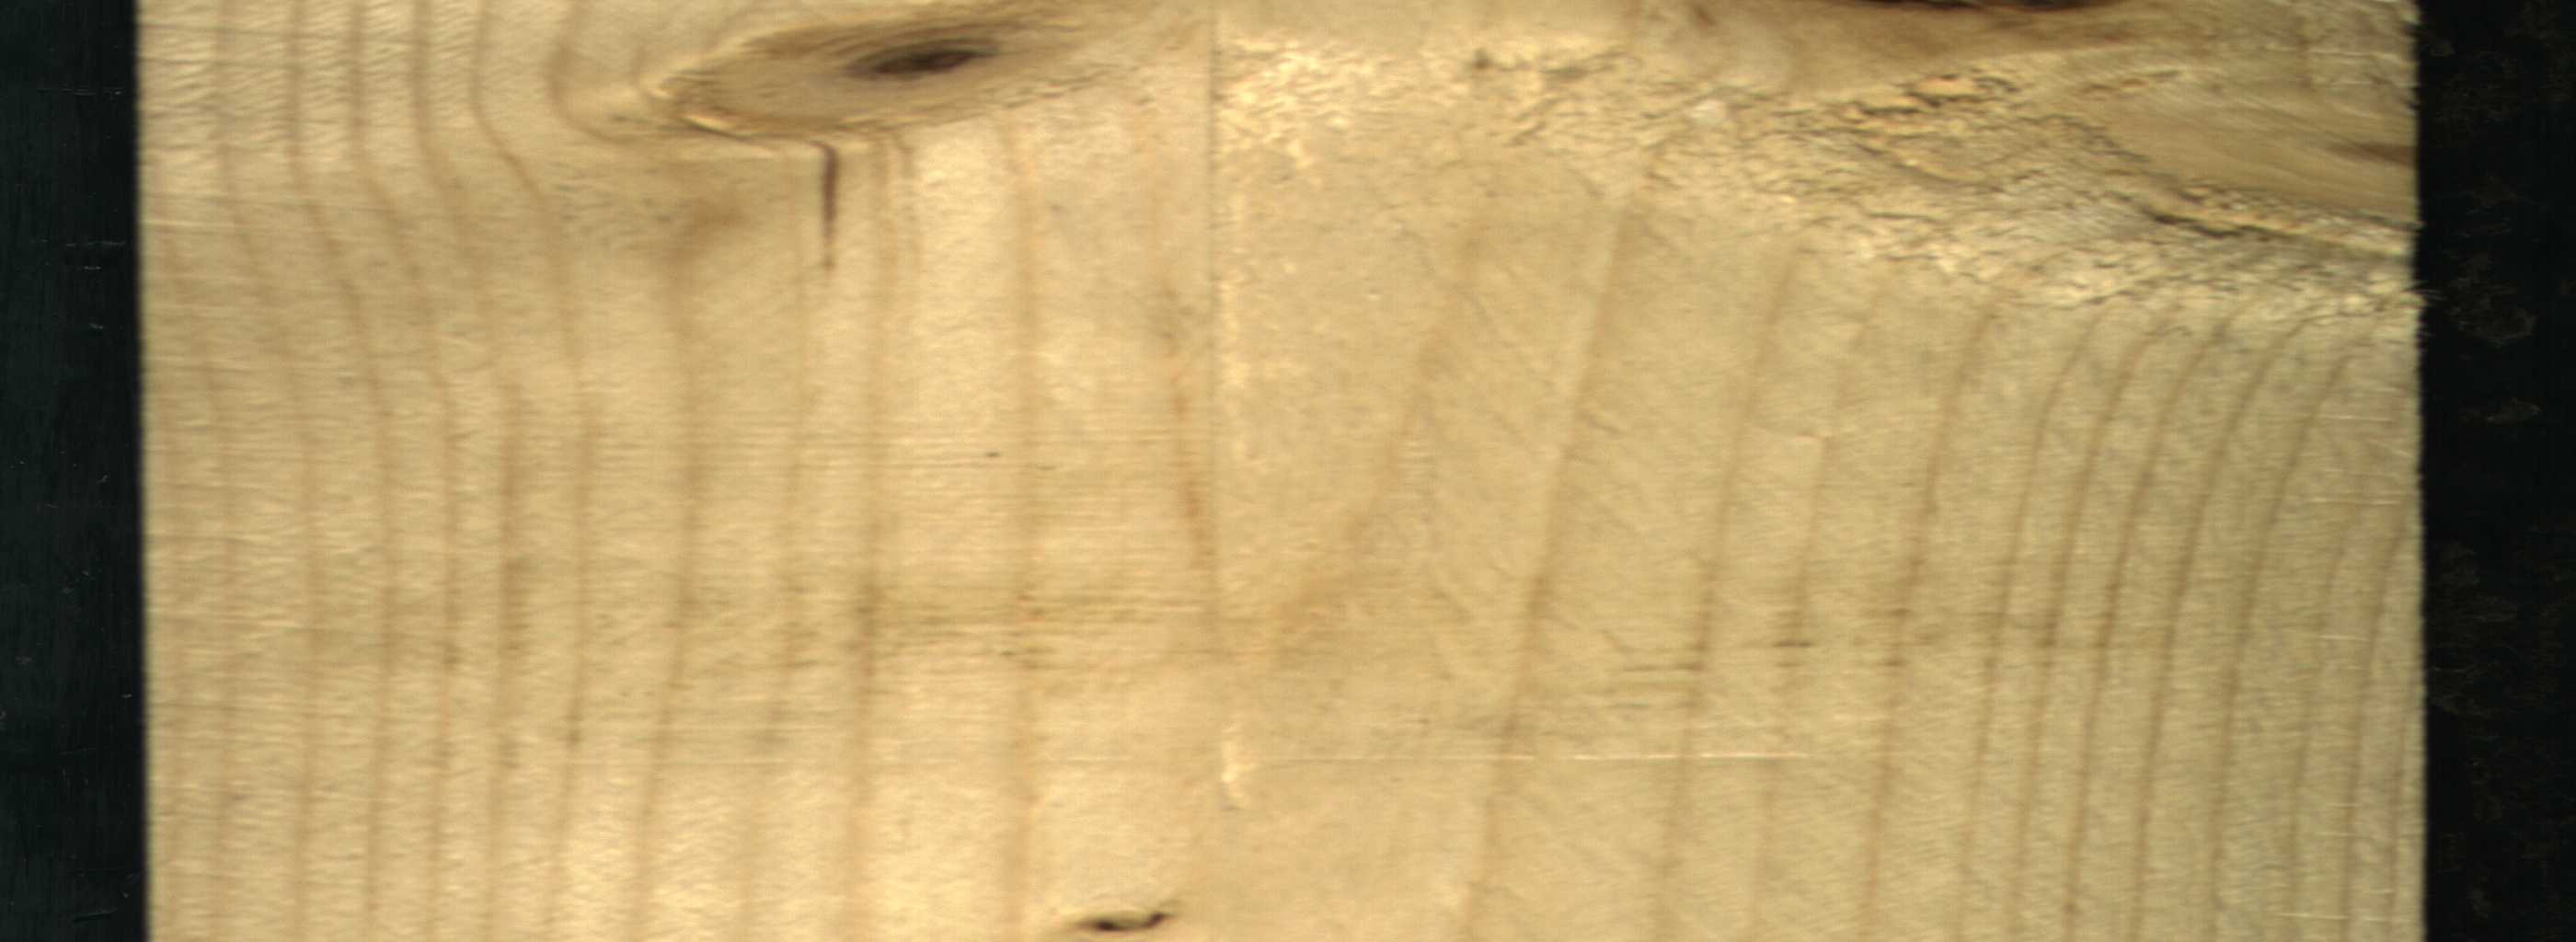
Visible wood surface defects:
Dead_Knot
Live_Knot
Live_Knot
Live_Knot